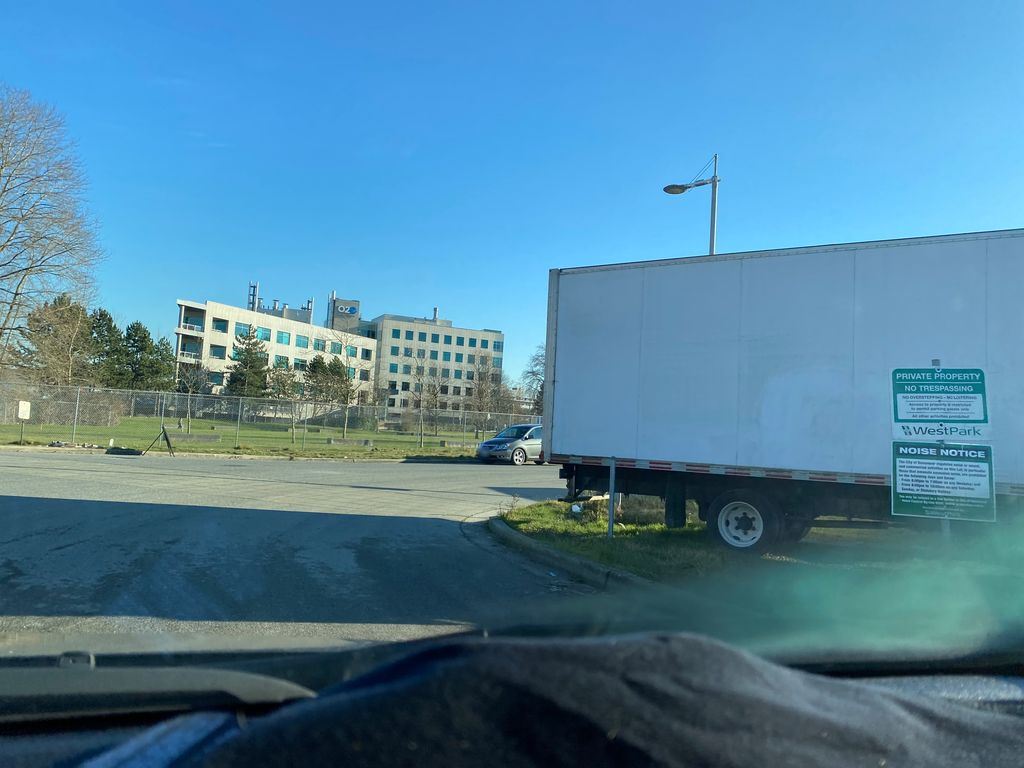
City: vancouver